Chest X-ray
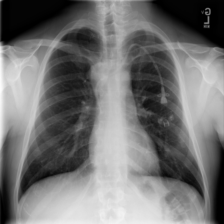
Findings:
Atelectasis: negative
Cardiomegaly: negative
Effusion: negative
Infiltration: negative
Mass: positive
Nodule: negative
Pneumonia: negative
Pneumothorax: negative
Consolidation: negative
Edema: negative
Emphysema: negative
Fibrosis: negative
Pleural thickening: negative
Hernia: negative